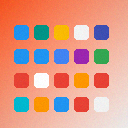
Screen state: on